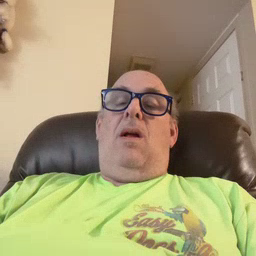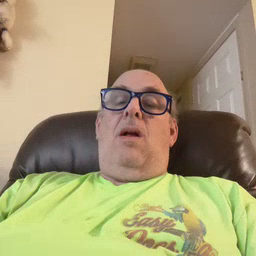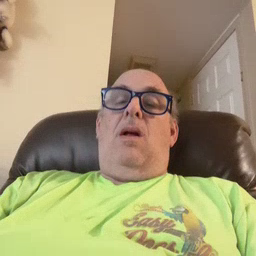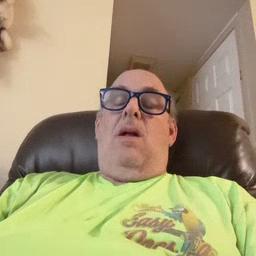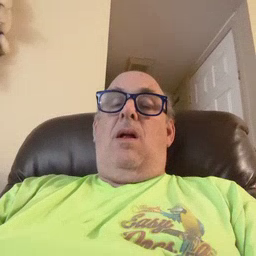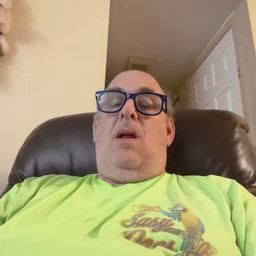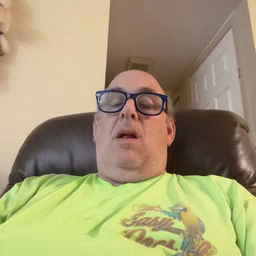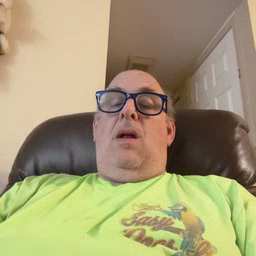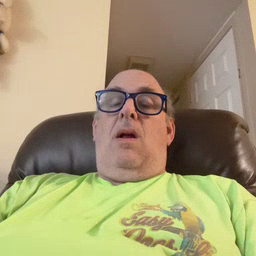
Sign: bee